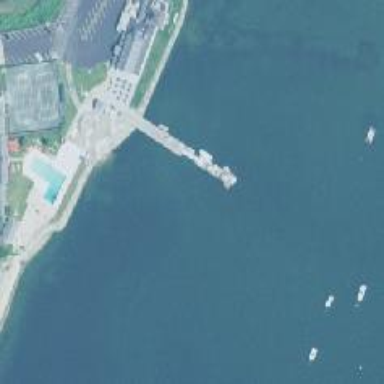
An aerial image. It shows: Man-made pier.